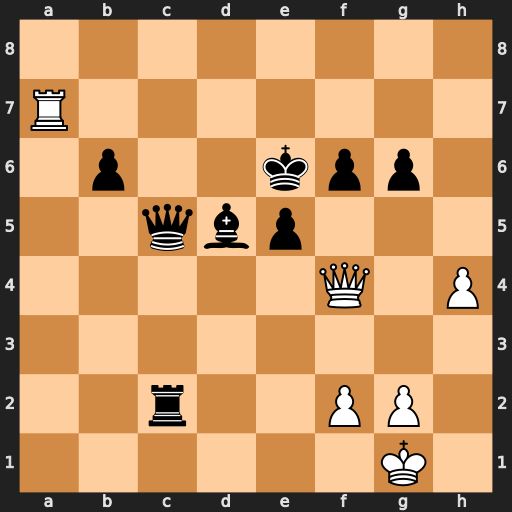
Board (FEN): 8/R7/1p2kpp1/2qbp3/5Q1P/8/2r2PP1/6K1
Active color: w
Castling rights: -
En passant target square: -
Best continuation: Qg4+ Kd6 Qd7#